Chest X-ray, PA view. Patient: 50 years old, sex M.
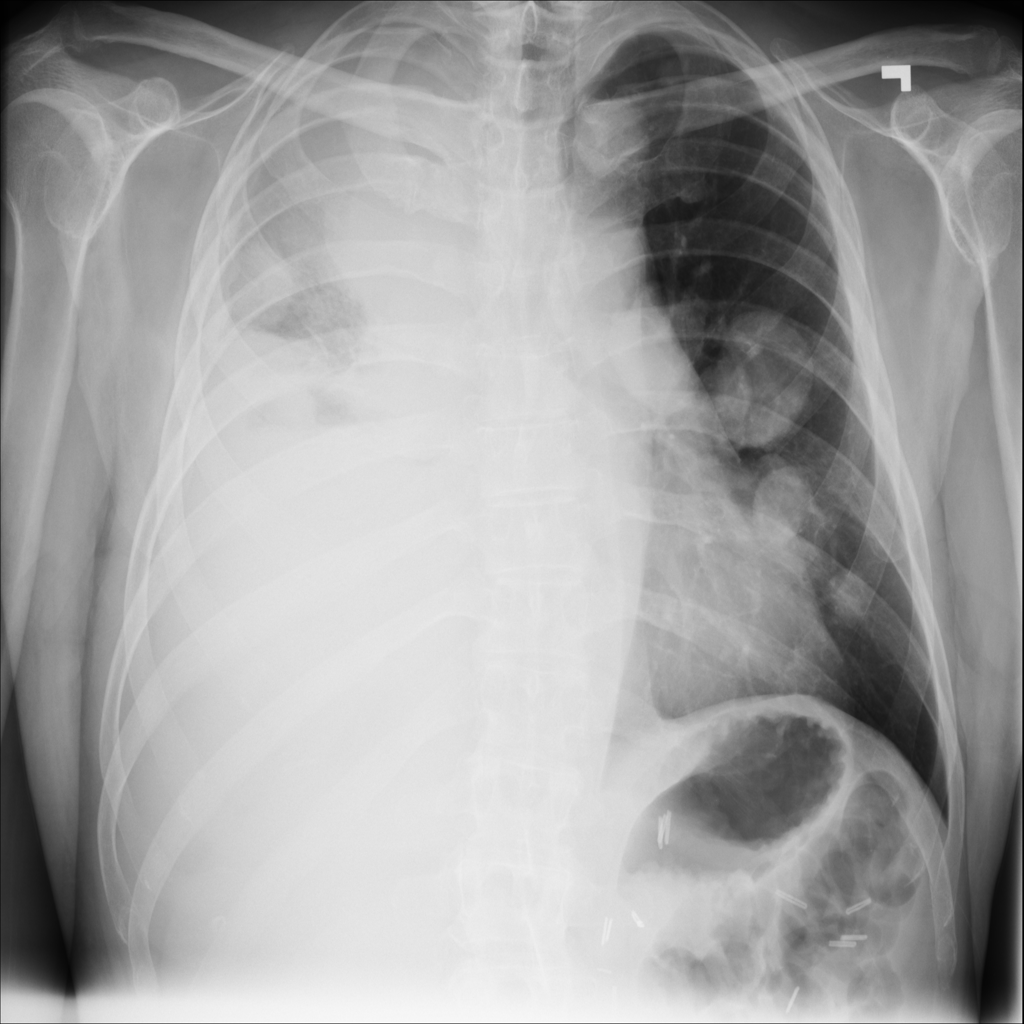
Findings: Mass